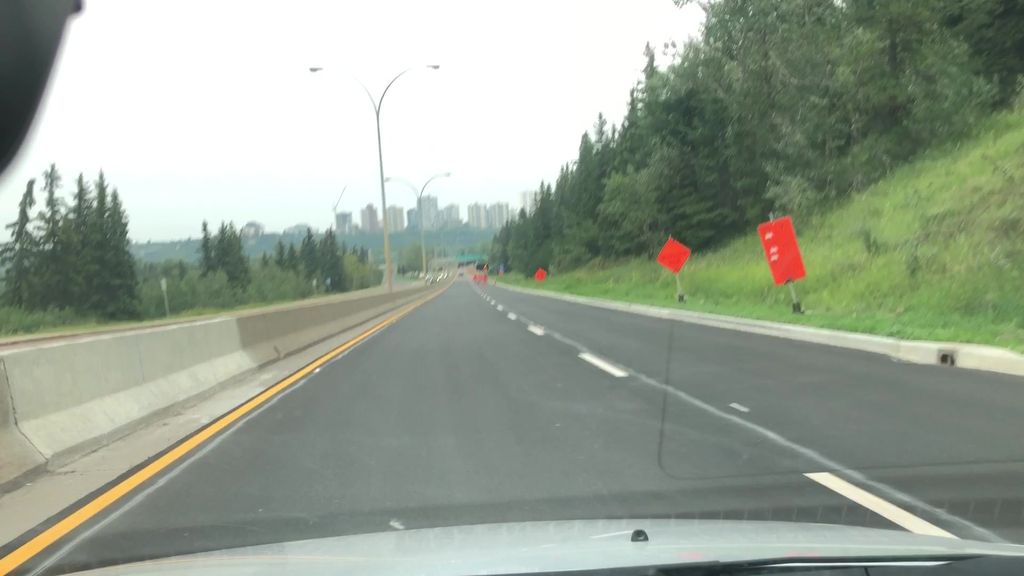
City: edmonton